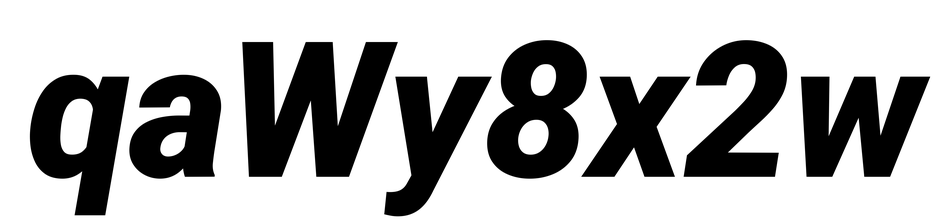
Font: Roboto-Italic_Black_Italic